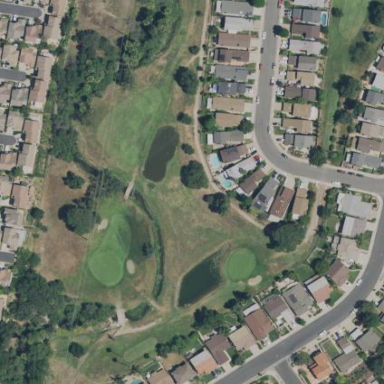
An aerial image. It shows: Golf course.